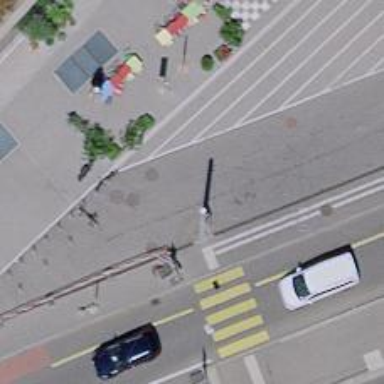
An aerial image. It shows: Bicycle parking area with bollards.